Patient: sex M, age 57
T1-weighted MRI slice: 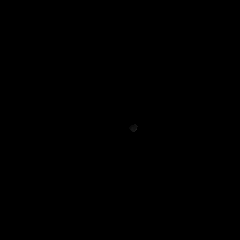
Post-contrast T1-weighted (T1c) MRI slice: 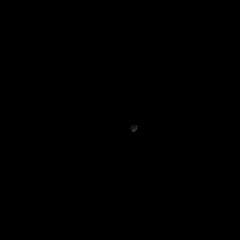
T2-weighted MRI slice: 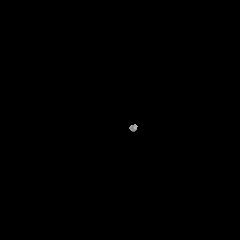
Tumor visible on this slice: no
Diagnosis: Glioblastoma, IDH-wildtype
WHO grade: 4